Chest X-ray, PA view. Patient: 56 years old, sex F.
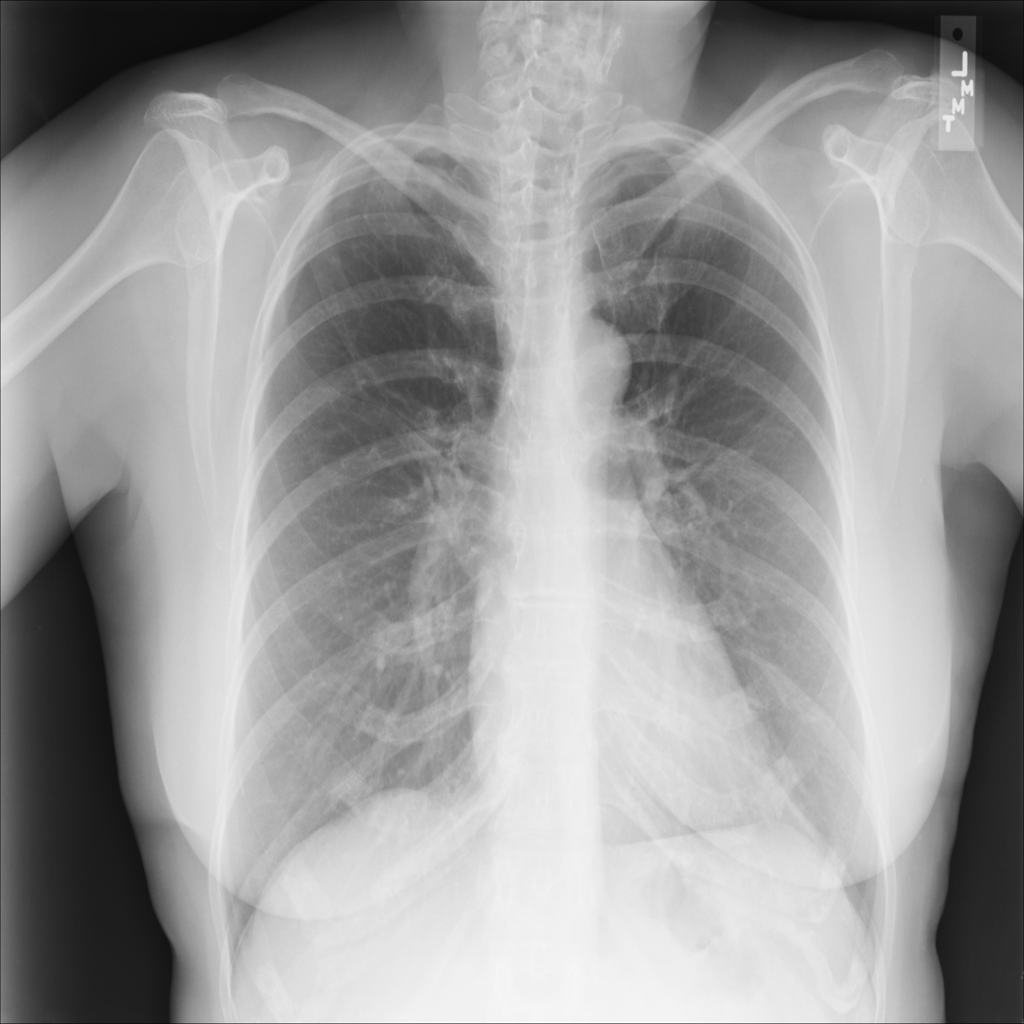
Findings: No Finding